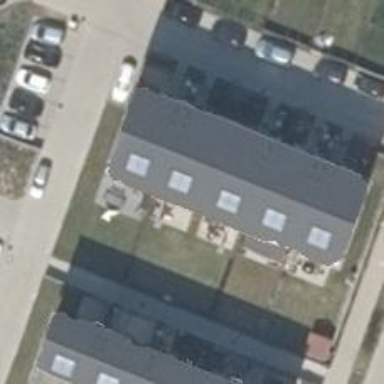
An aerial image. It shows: Terrace building with gabled roof.